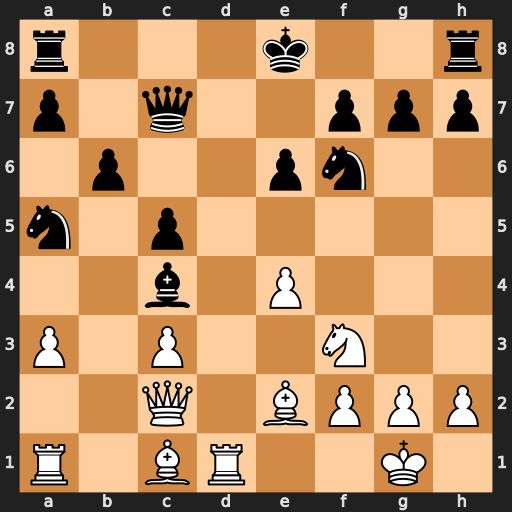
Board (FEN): r3k2r/p1q2ppp/1p2pn2/n1p5/2b1P3/P1P2N2/2Q1BPPP/R1BR2K1
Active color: w
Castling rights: kq
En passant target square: -
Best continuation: Bxc4 Nxc4 Qa4+